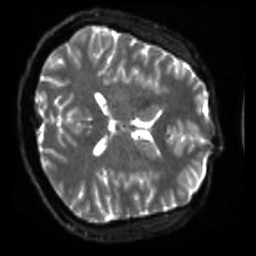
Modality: sbref
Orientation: axial
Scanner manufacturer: siemens
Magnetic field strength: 3 T
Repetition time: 4 s
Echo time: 0.0594 s